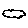
Label: cloud